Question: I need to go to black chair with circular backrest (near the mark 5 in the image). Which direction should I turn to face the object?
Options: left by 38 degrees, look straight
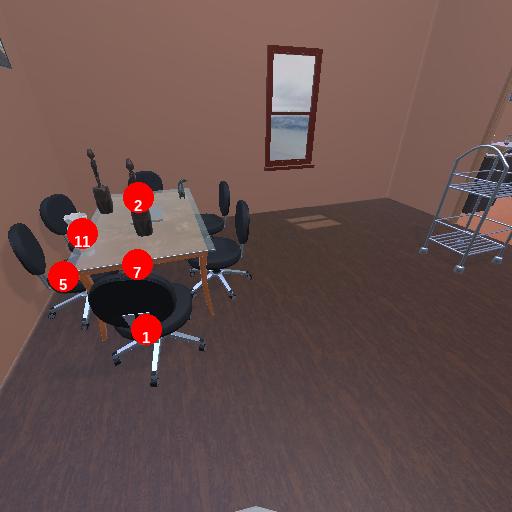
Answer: left by 38 degrees